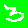
Digit: 3